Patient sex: M
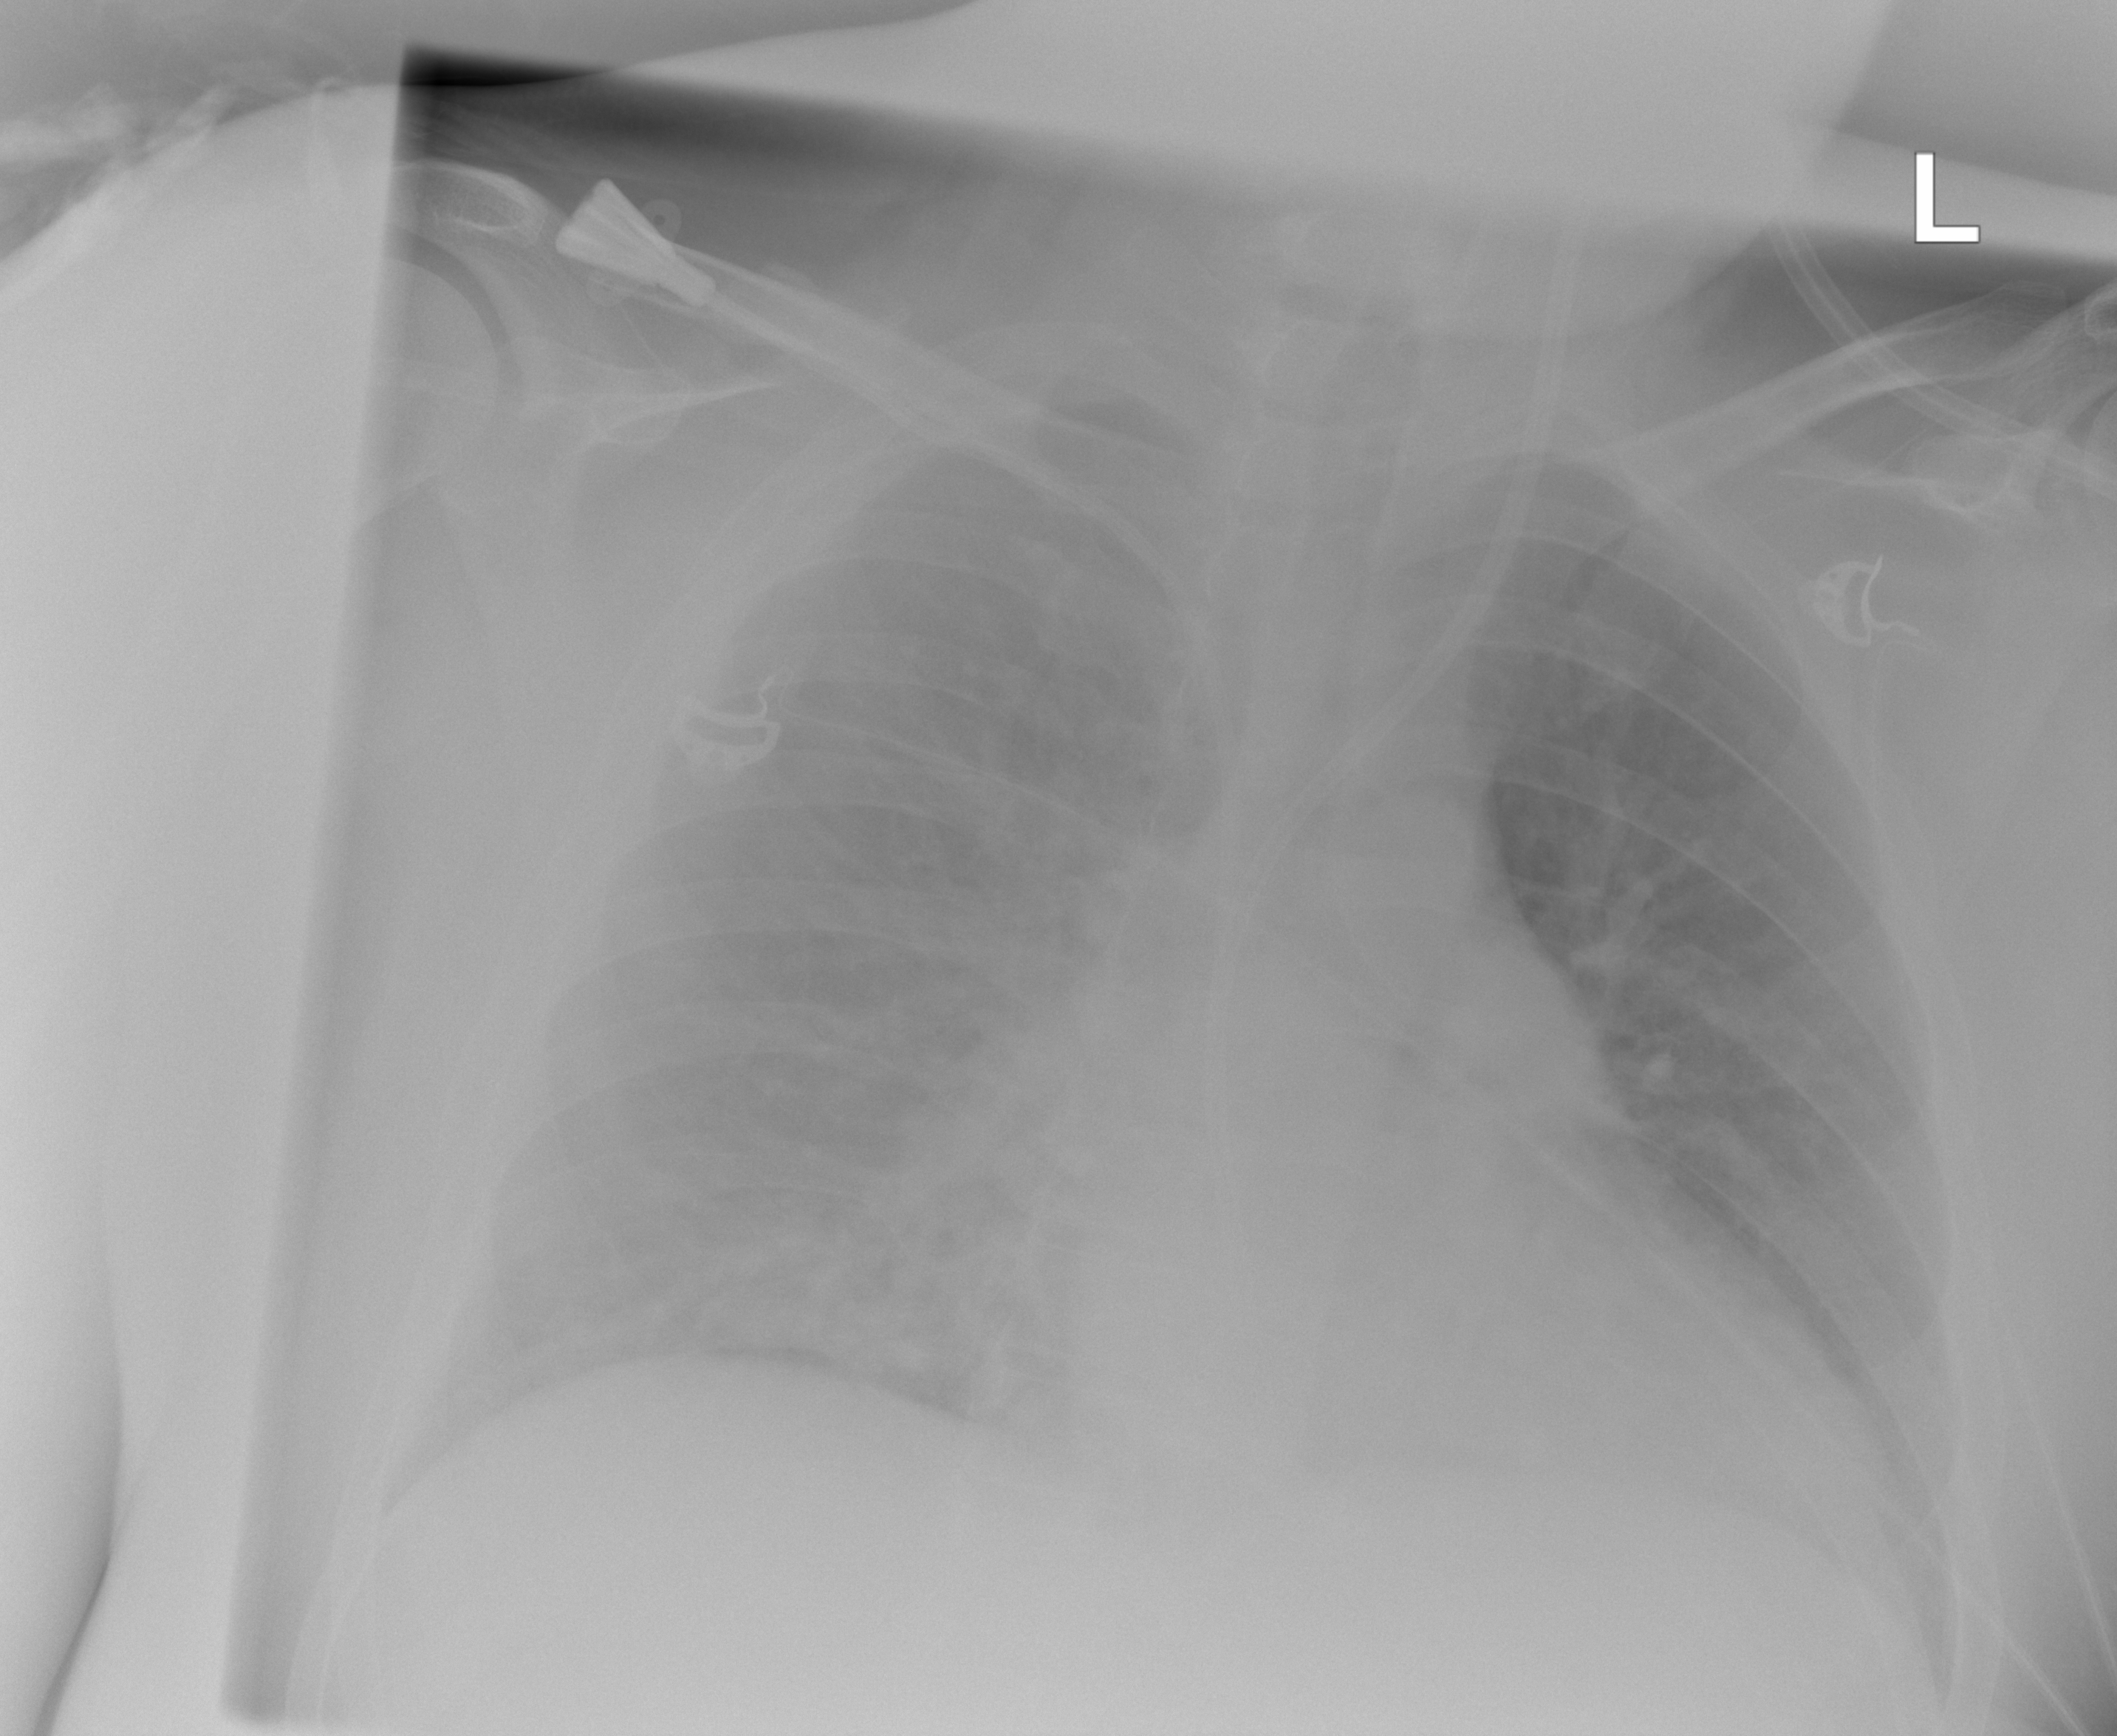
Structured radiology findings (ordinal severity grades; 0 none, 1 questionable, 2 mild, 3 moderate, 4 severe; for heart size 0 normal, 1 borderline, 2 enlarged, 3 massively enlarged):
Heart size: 1
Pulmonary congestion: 0
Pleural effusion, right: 2
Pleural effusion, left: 0
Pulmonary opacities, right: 0
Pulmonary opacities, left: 0
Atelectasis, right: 2
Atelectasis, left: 0